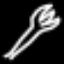
Label: fork